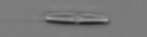
Label: pennate